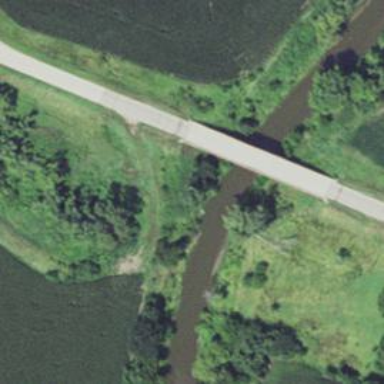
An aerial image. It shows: Tertiary road with bridge.